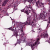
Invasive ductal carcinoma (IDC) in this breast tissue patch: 1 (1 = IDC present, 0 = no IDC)